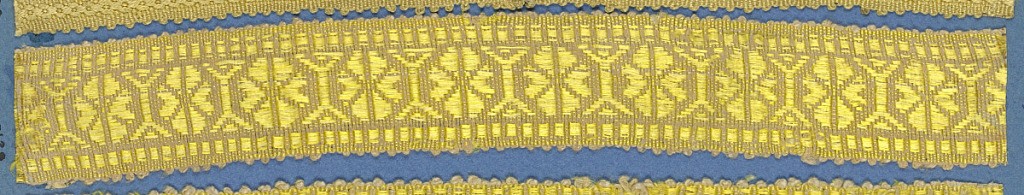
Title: Trimming
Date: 19th century
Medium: silk Technique: woven
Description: Yellow trimming fragment in a design of eight-petal flowers separated by linear motifs; picot edges.